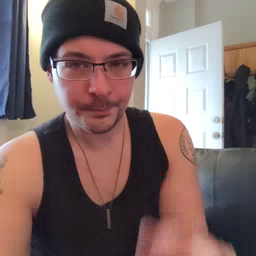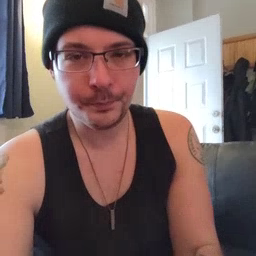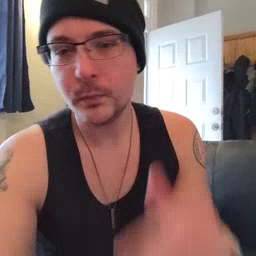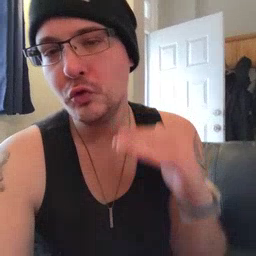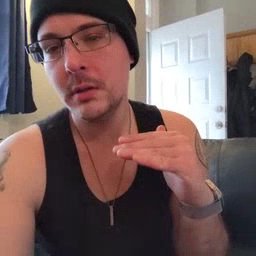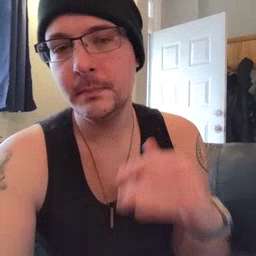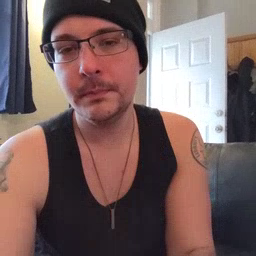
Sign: child